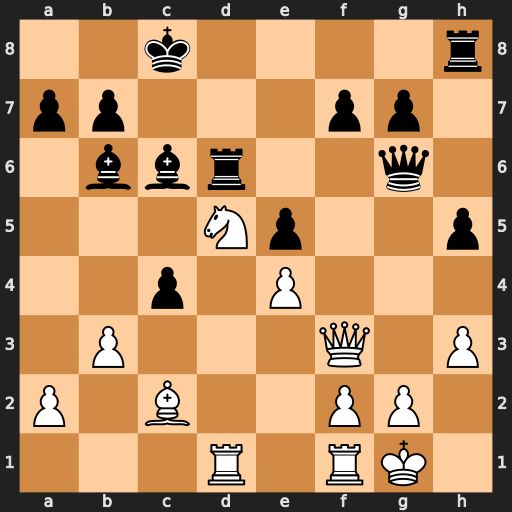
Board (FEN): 2k4r/pp3pp1/1bbr2q1/3Np2p/2p1P3/1P3Q1P/P1B2PP1/3R1RK1
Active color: w
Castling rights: -
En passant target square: -
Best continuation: Ne7+ Kb8 Nxg6